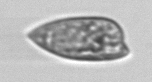
Label: Prorocentrum_dentatum